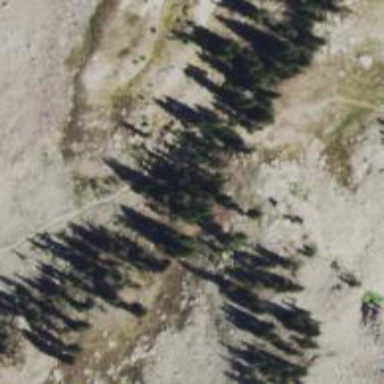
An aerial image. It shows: Trail path.